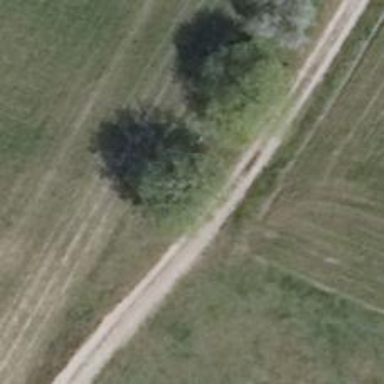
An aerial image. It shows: Deciduous broadleaved tree.